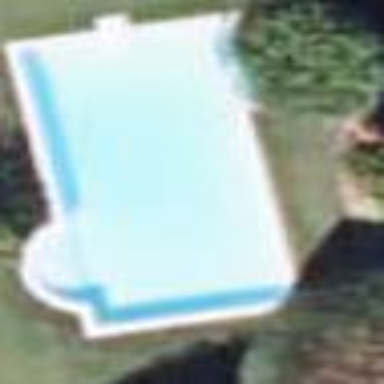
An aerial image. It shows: Swimming pool located in leisure land.